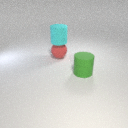
large red rubber sphere below large cyan rubber cylinder